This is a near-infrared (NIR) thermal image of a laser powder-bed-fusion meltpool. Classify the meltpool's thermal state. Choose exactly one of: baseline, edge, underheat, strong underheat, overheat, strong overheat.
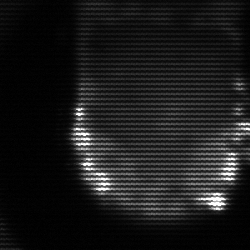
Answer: baseline